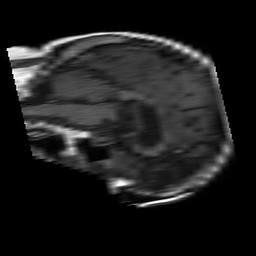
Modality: T1w
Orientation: sagittal
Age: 84
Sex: female
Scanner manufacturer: philips
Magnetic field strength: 1.5 T
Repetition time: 0.375 s
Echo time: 0.011 s